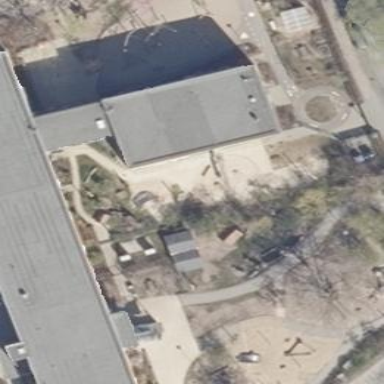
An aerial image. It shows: Kindergarten.